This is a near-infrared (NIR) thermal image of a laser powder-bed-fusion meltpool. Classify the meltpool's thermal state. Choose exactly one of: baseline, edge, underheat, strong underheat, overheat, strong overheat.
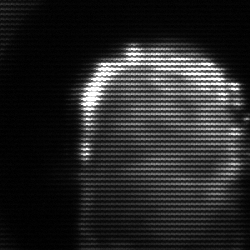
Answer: baseline